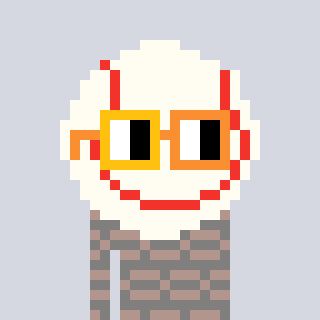
a pixel art character with square yellow and orange glasses, a baseball ball-shaped head and a bluegrey-colored body on a cool background